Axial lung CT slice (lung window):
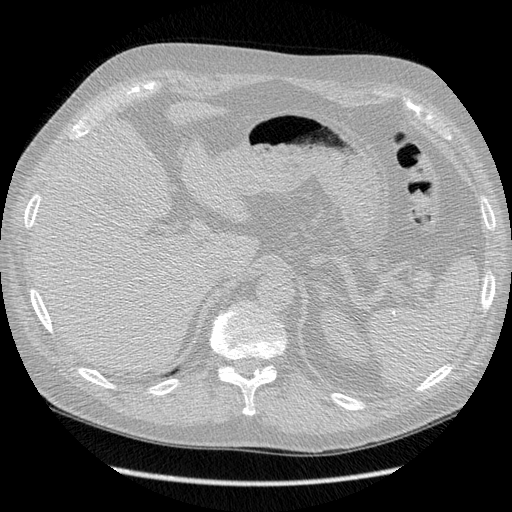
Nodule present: no